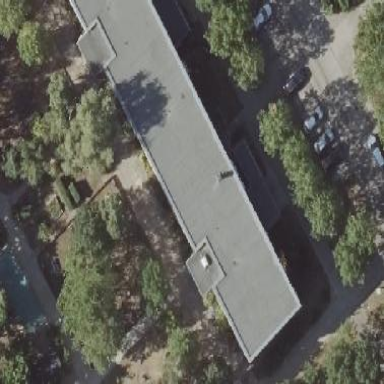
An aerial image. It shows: Building with flat roof made of tar paper.